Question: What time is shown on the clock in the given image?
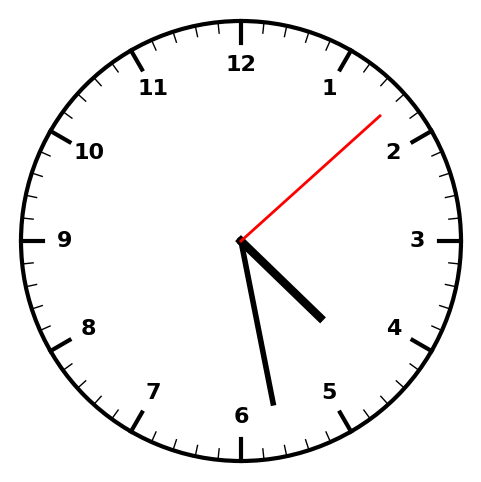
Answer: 04:28:08